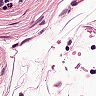
Metastatic tissue present: no